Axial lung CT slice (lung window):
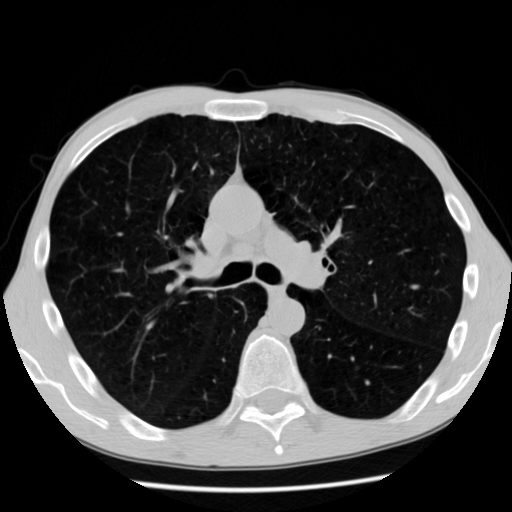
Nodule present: no